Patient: sex M, age 68
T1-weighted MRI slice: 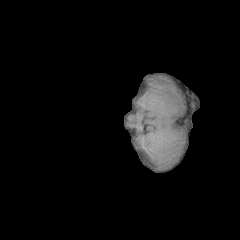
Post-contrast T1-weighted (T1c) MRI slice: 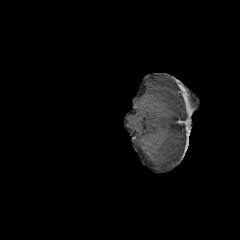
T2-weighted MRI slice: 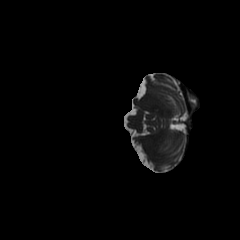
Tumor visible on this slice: no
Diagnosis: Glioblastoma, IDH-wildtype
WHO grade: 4